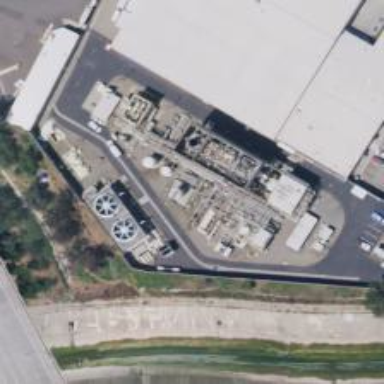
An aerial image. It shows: Gas turbine generator powered by gas.